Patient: sex M, age 75
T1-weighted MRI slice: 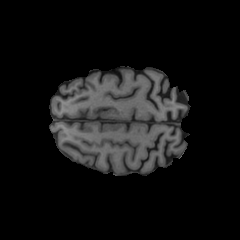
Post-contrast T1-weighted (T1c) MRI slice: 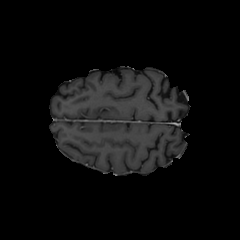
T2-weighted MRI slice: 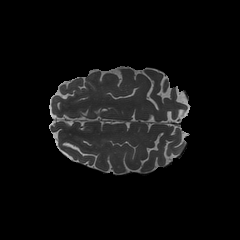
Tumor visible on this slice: no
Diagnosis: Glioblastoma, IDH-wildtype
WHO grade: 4